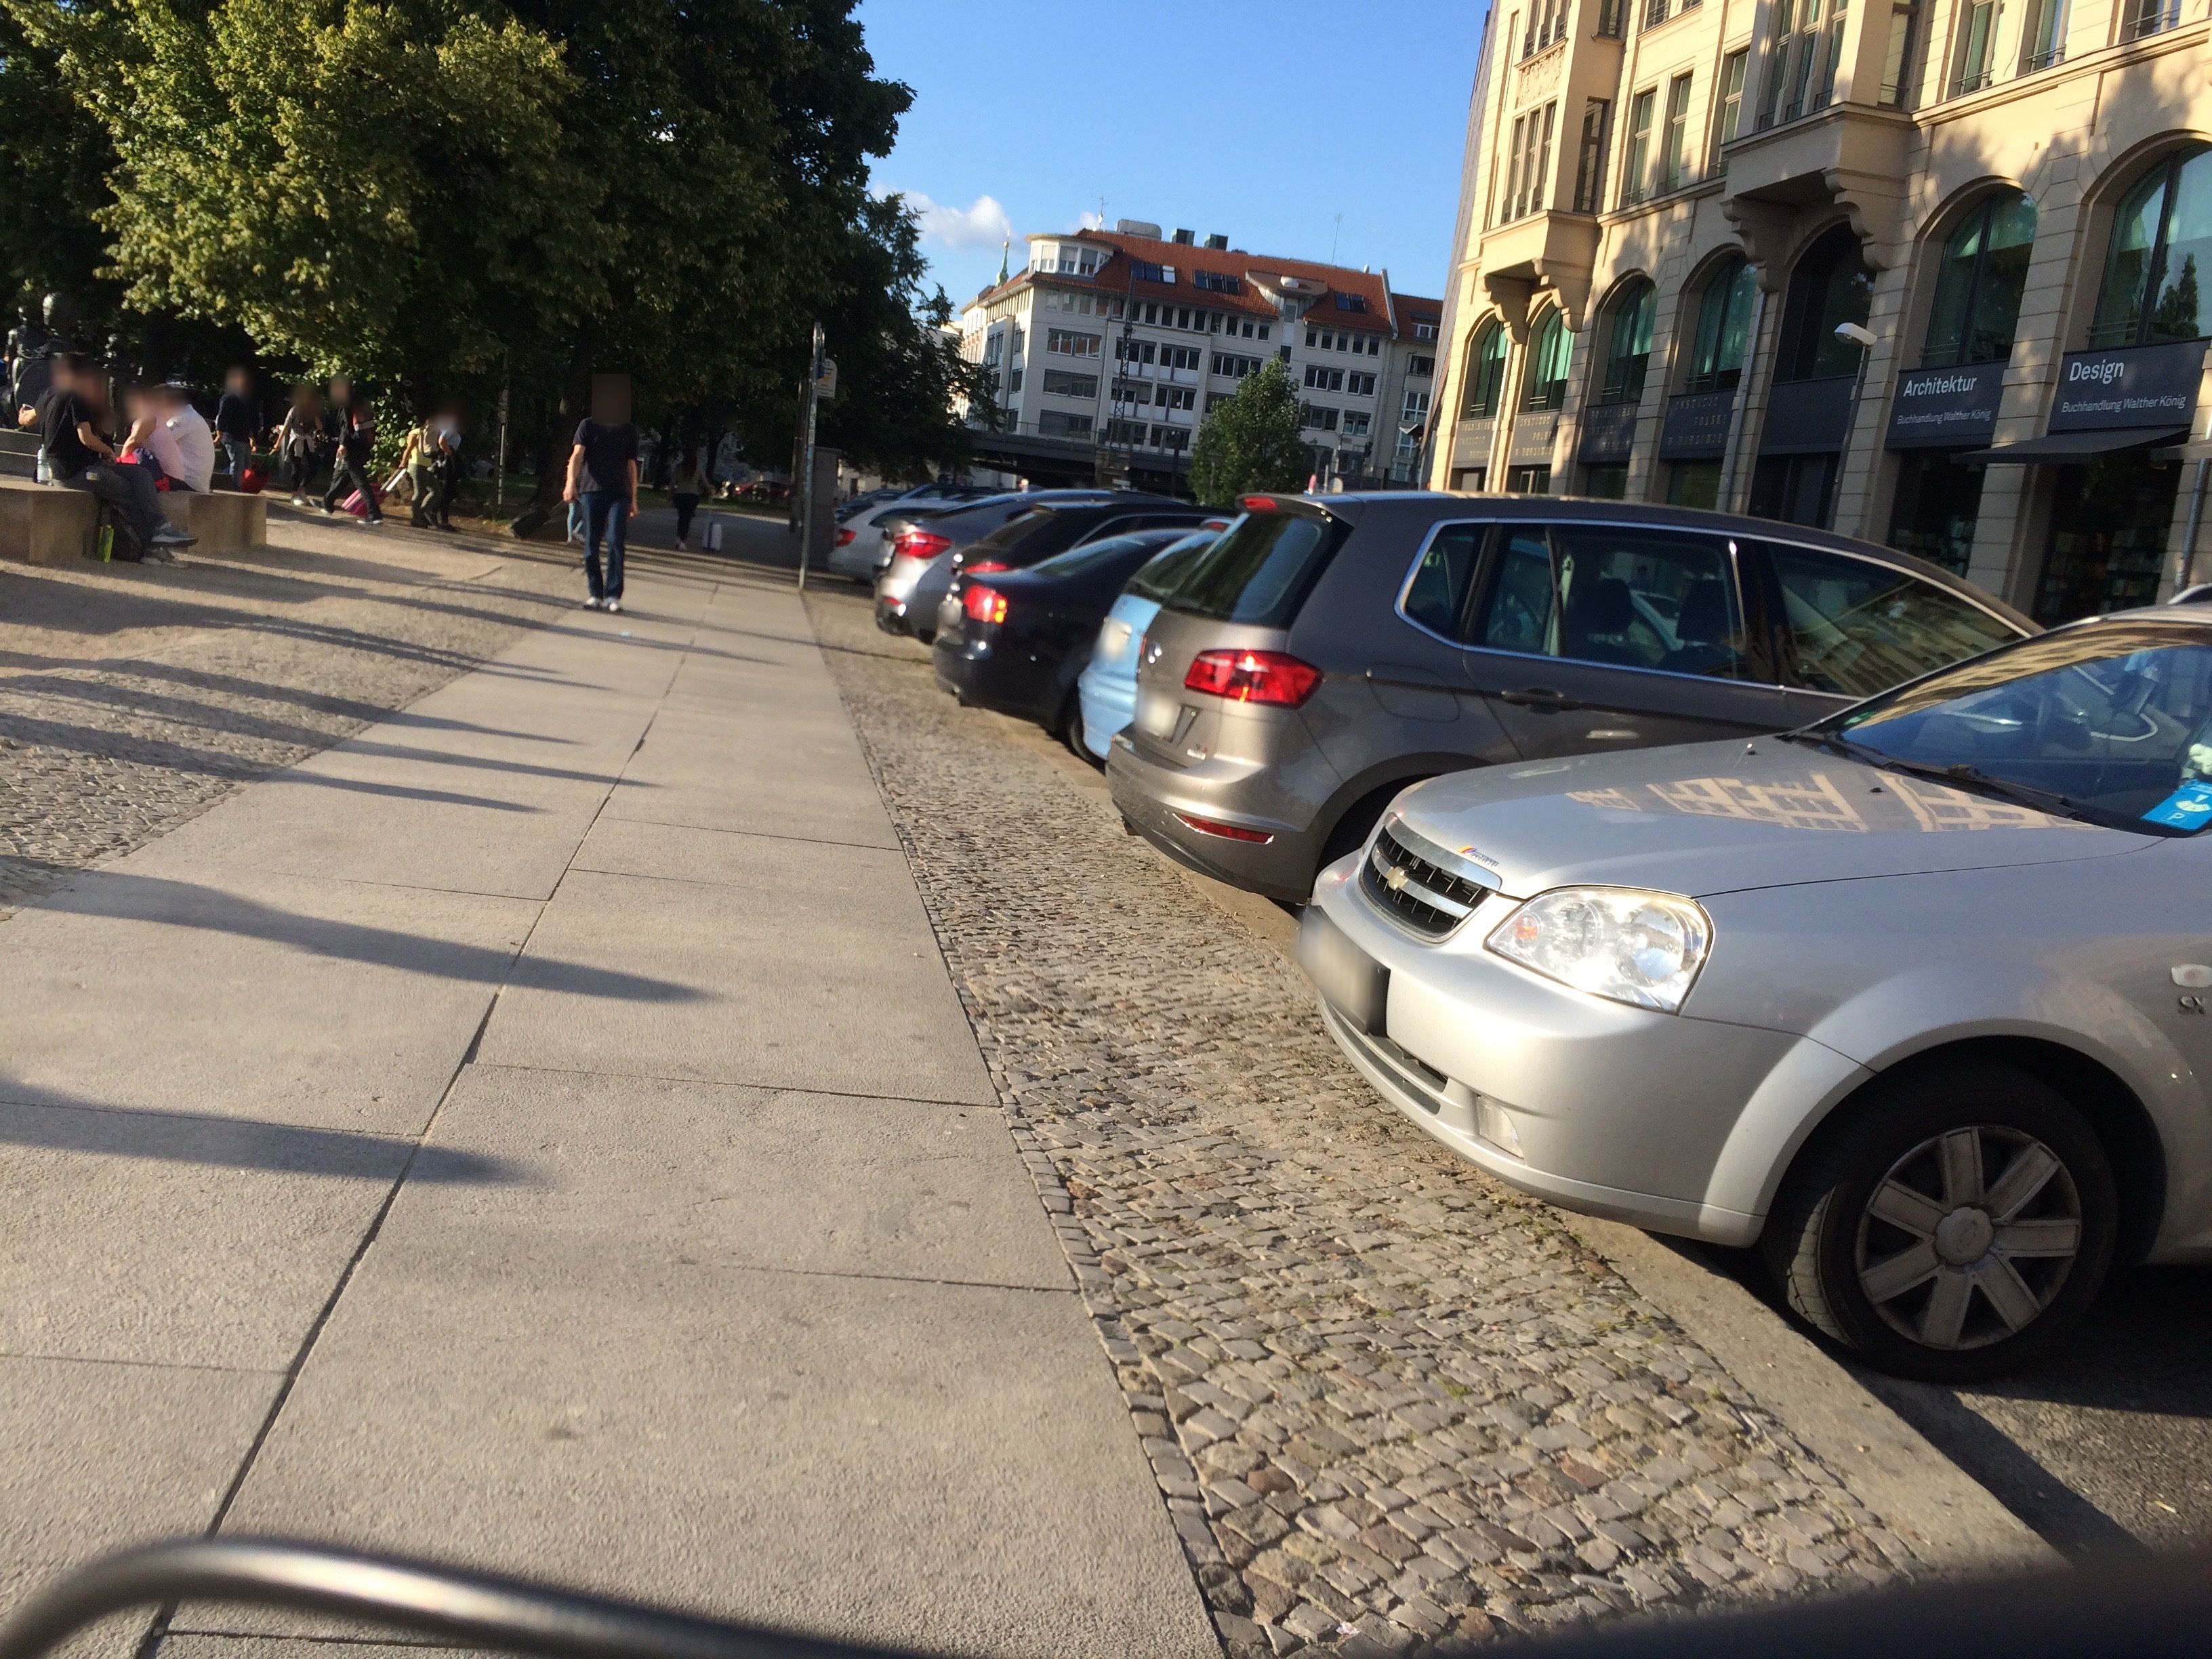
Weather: clear
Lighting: day
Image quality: good
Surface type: walking surface
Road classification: footway
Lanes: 1
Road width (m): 12.2
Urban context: urban centre
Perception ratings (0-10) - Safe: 1.27, Lively: 8.16, Beautiful: 9.36, Boring: 2.4, Depressing: 4.94, Wealthy: 8.94